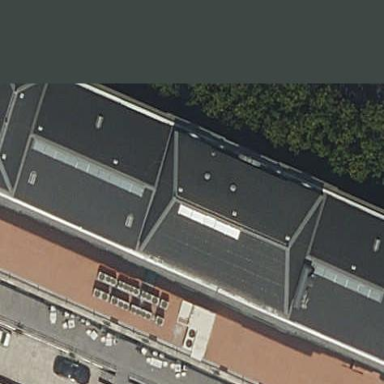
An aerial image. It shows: Office building.